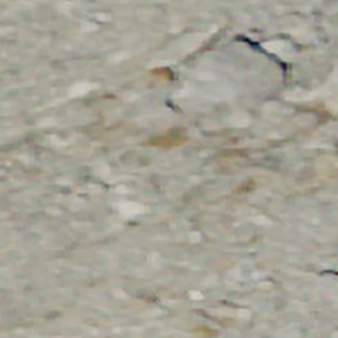
Label: other